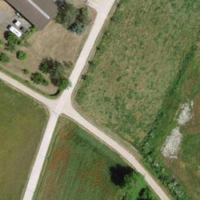
EUNIS habitat code: 56
Species observed at this site:
Saxicola rubicola